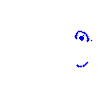
Particle: electron